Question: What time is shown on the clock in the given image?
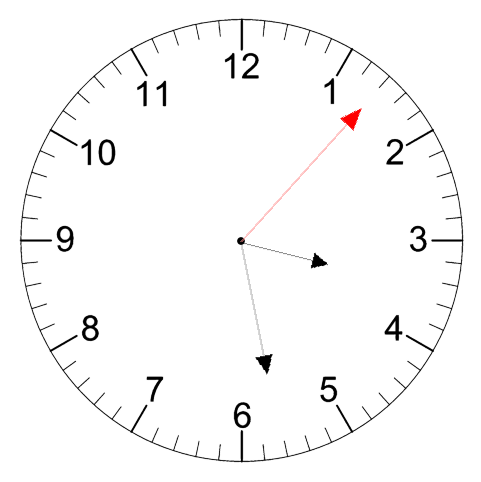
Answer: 03:28:07